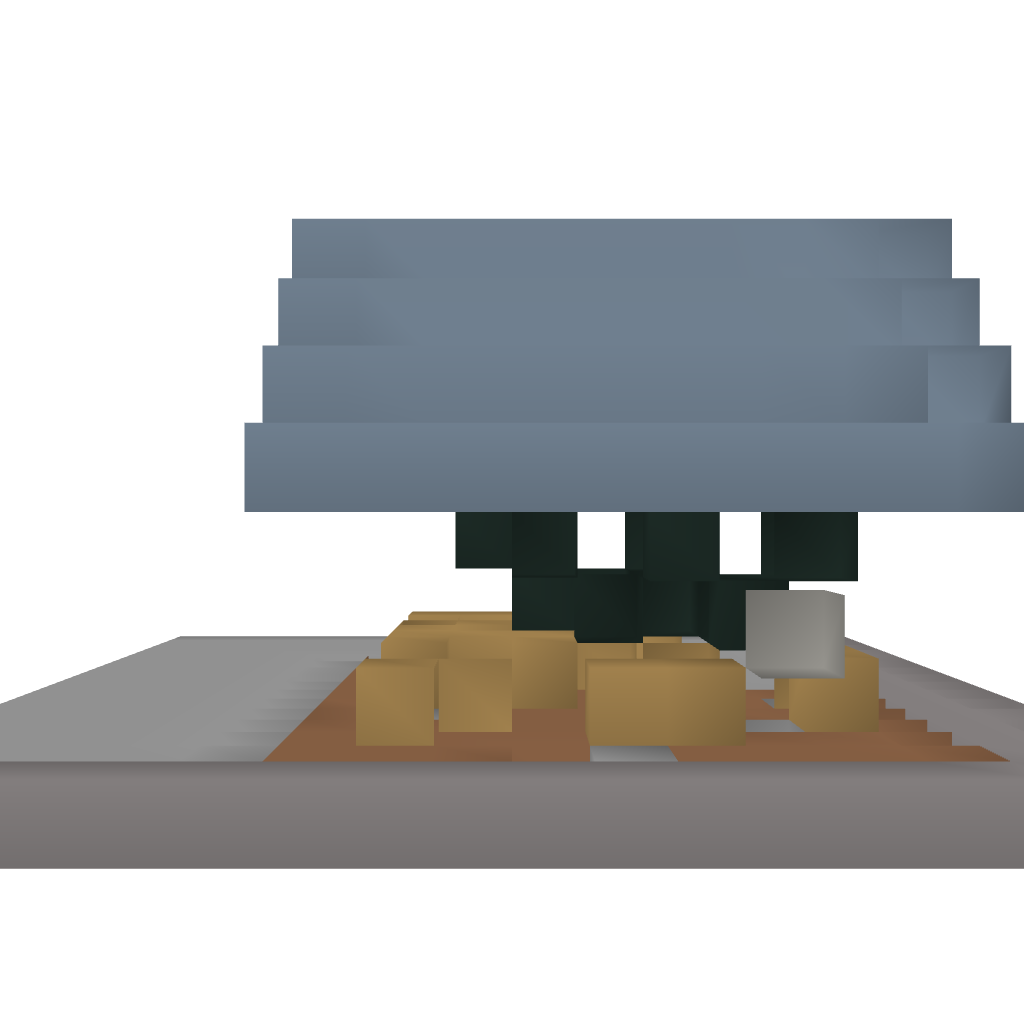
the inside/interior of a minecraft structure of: Blocks Ahoy Hotel